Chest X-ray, AP view. Patient: 51 years old, sex M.
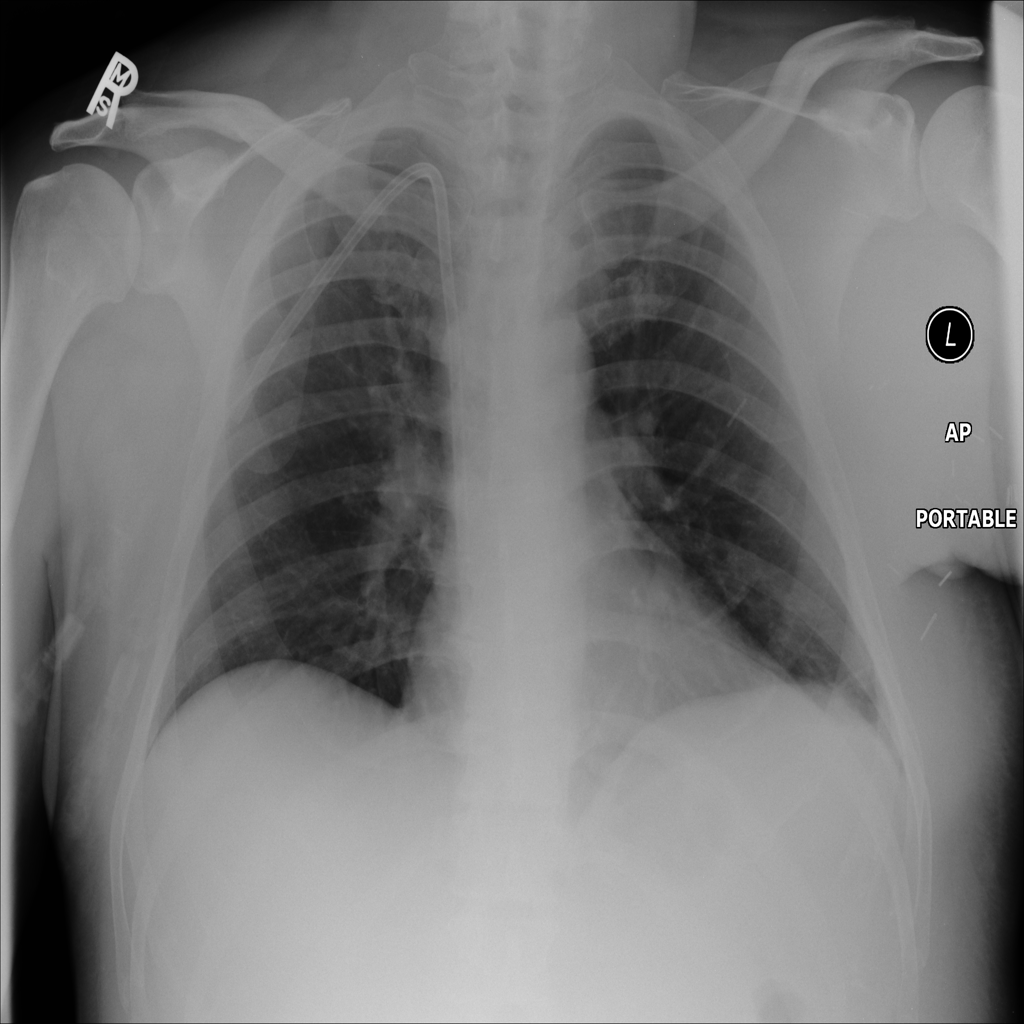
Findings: No Finding